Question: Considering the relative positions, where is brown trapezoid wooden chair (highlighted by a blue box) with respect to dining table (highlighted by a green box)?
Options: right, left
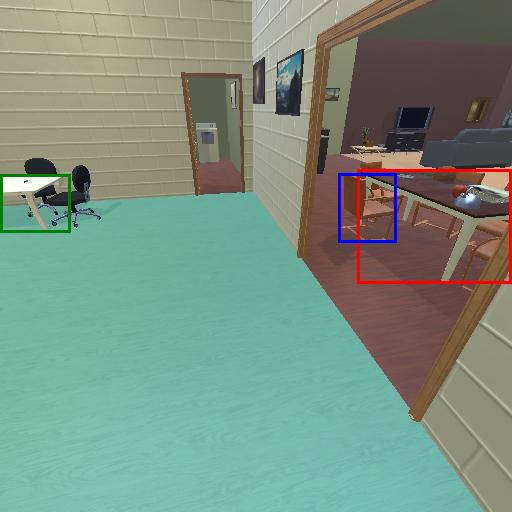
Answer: right